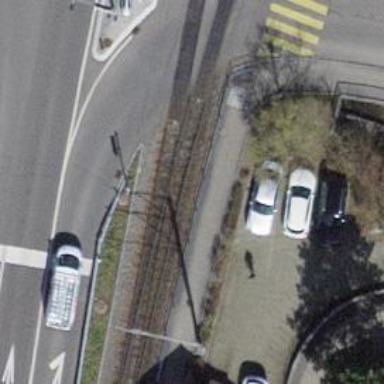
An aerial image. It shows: Narrow gauge railway with electrified contact lines.